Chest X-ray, PA view. Patient: 68 years old, sex M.
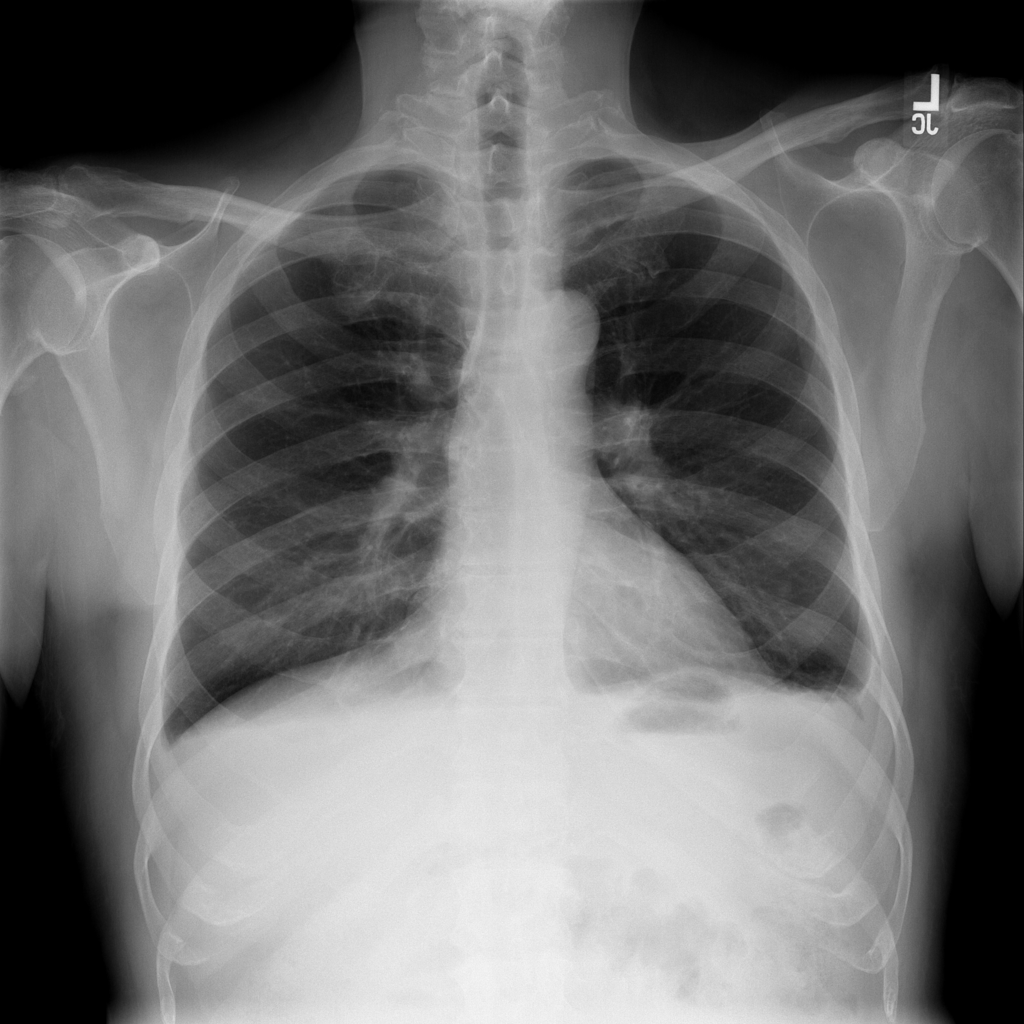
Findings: Effusion